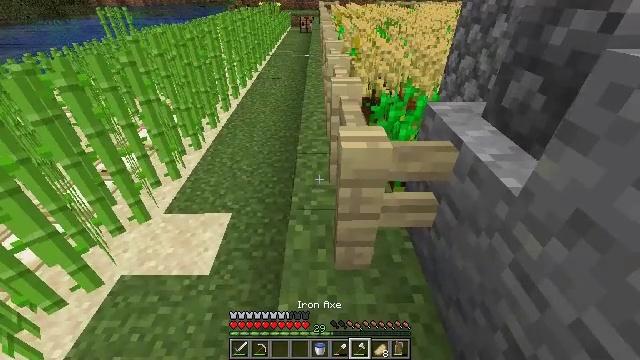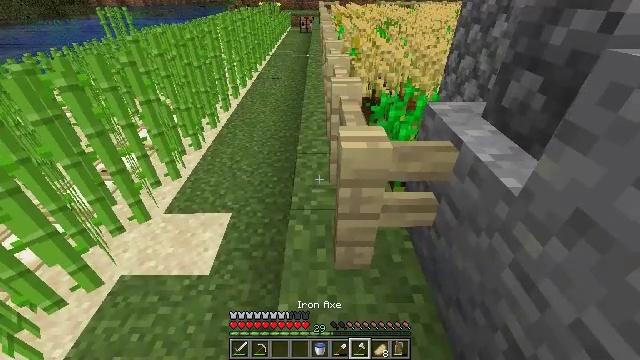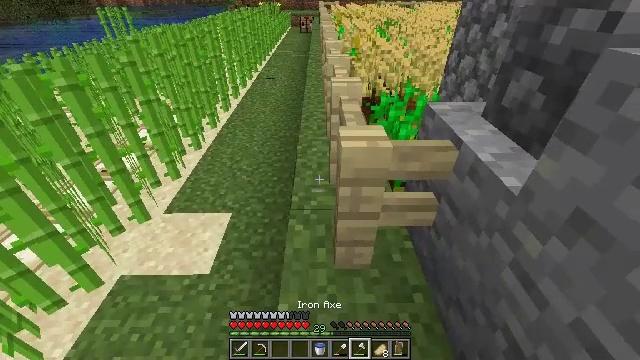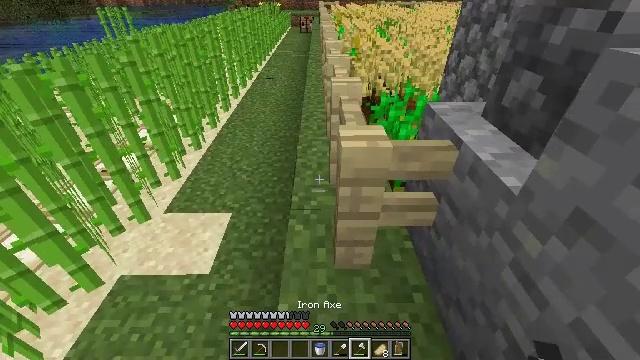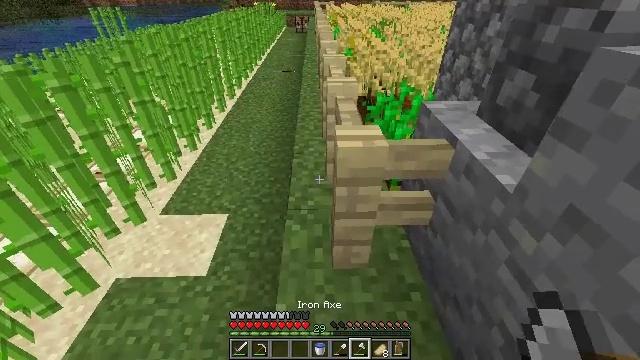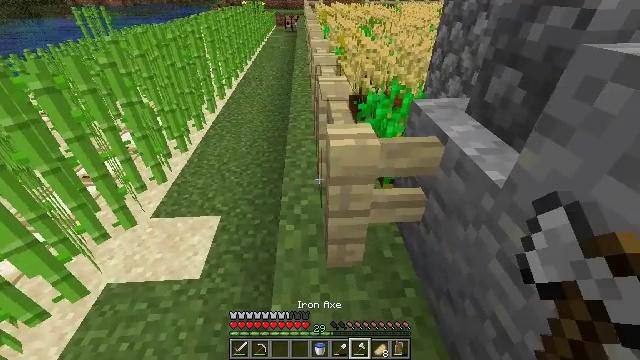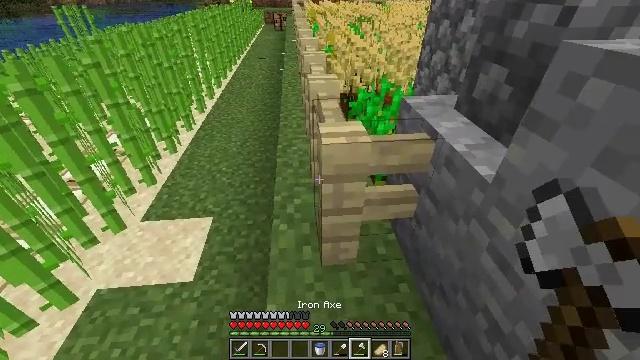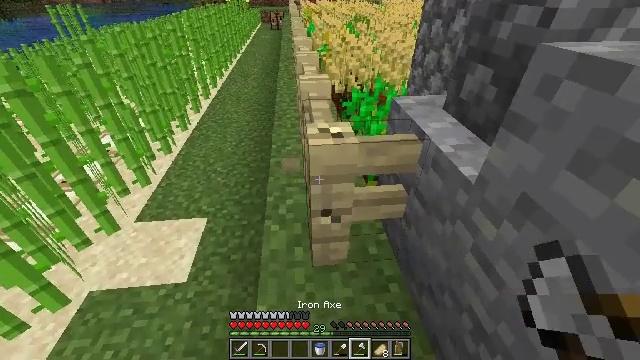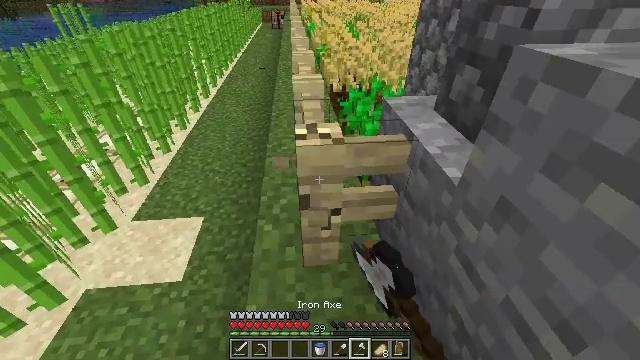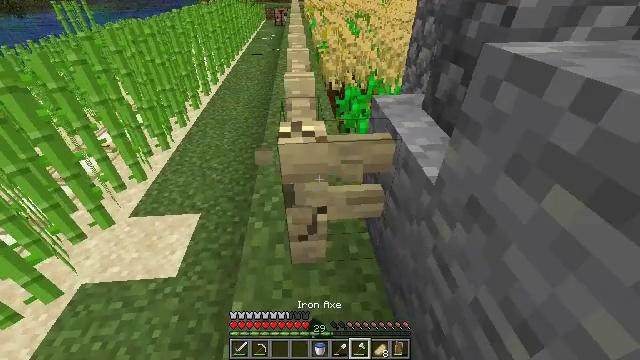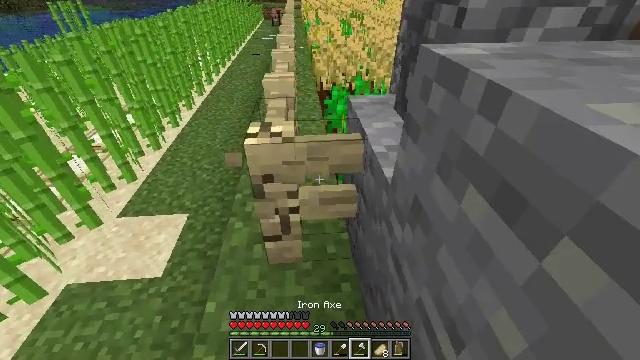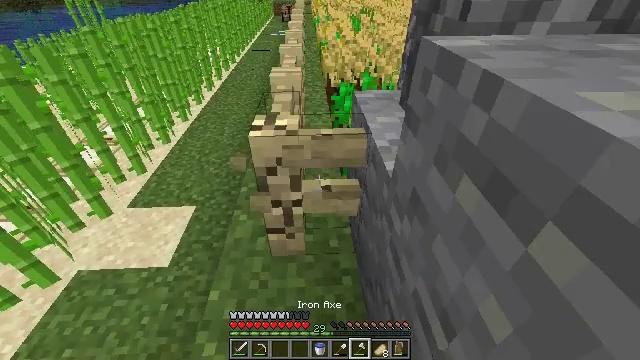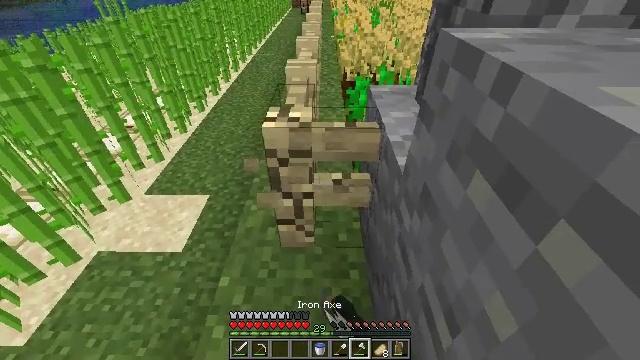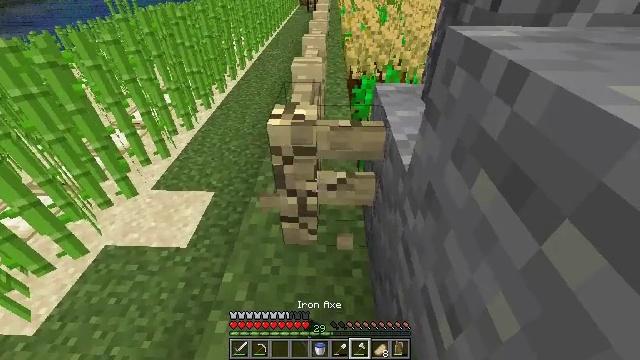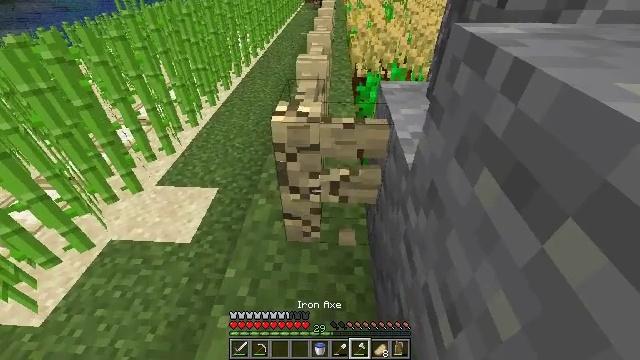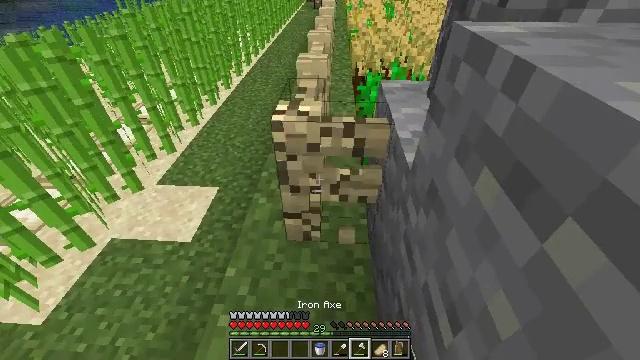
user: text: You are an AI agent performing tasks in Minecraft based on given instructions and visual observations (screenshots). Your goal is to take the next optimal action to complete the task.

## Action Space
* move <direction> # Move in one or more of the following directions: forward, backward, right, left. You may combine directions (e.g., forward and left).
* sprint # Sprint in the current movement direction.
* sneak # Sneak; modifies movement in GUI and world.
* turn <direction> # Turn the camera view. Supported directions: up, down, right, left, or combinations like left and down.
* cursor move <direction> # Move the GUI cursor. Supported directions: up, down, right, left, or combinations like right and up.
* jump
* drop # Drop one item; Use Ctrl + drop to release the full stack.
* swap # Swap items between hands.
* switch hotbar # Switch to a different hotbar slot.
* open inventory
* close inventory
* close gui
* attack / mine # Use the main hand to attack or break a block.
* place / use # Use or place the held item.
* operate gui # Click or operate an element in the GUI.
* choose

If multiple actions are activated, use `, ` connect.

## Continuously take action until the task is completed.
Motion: motion action
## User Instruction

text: Gather the birch fence from a structure.
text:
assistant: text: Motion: no_op
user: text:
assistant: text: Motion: no_op
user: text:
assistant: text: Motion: no_op
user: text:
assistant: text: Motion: no_op
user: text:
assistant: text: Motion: turn right
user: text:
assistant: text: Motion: turn right
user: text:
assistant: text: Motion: move right, attack / mine
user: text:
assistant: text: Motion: move right, attack / mine
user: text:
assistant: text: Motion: move right, attack / mine
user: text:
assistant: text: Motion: move right, attack / mine
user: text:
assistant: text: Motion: turn left, attack / mine
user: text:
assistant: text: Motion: turn left and down, attack / mine
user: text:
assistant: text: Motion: turn left, attack / mine
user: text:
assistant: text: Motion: turn left, attack / mine
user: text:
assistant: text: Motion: attack / mine
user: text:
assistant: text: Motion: attack / mine
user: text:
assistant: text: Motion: move forward, turn left, attack / mine
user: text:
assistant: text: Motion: move forward, attack / mine
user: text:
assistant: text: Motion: move forward, attack / mine
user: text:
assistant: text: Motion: move forward, attack / mine
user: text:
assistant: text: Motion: move forward, attack / mine
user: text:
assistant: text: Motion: move forward, attack / mine
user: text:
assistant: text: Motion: move forward, turn right, attack / mine
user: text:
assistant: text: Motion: move forward, turn right, attack / mine
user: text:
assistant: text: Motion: move forward, turn right, attack / mine
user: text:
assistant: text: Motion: move forward, attack / mine
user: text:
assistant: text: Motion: move forward, attack / mine
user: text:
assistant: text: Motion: move forward, attack / mine
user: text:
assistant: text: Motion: move forward, attack / mine
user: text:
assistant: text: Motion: move forward, attack / mine